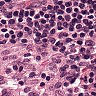
Metastatic tissue present: no